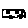
Label: car